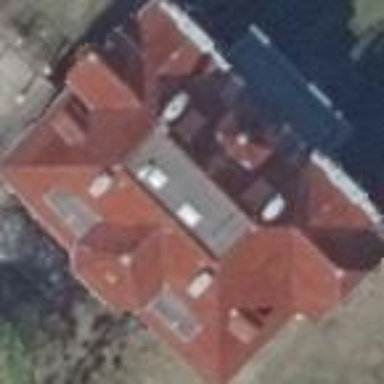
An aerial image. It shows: Detached historic building with half-hipped roof made of red roof tiles.